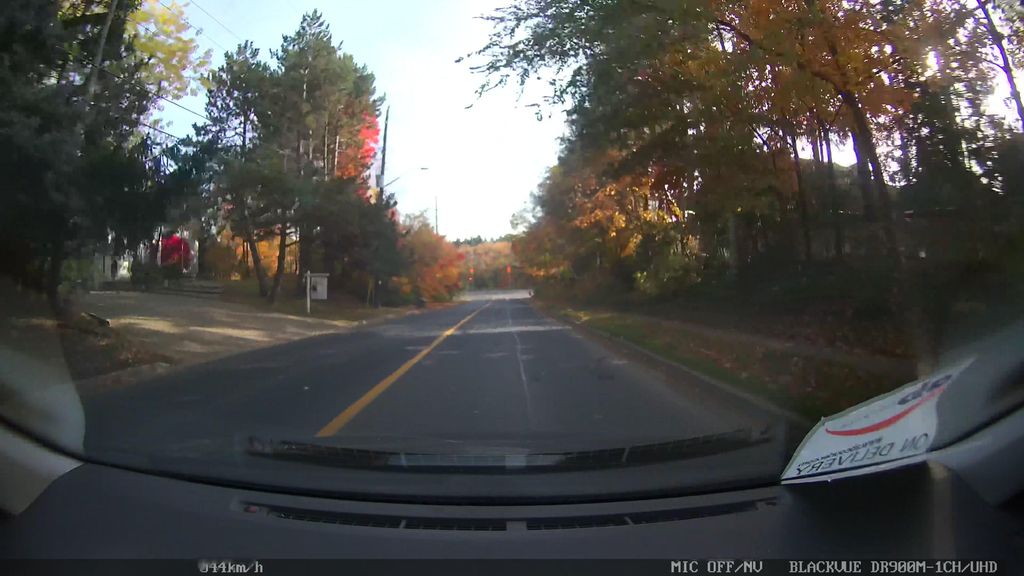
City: toronto